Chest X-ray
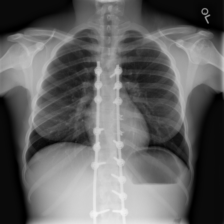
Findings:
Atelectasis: negative
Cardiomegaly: negative
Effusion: negative
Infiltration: negative
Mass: negative
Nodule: negative
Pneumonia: negative
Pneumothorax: negative
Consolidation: negative
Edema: negative
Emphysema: negative
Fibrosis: negative
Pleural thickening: negative
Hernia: negative